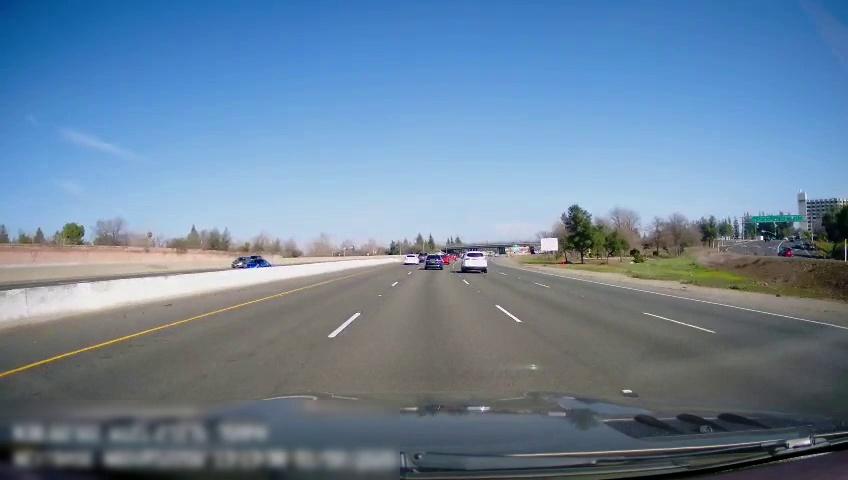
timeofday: Day
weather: Sunny
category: Drivable Space
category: Vehicles | Car
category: Vehicles | Car
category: Drivable Space
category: Drivable Space
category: Vehicles | Car
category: Vehicles | SUV
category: Vehicles | Car
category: Vehicles | Car
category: Vehicles | Car
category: Lanes | Opposite Lane
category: Lanes | Alternate Lane
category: Lanes | Alternate Lane
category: Lanes | Alternate Lane
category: Lanes | Current Lane
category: Lanes | Current Lane
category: Lanes | Alternate Lane
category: Traffic | Signs
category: Traffic | Signs
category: Traffic | Signs